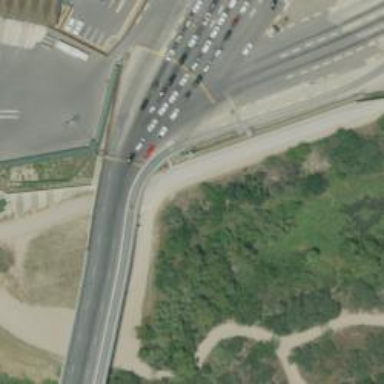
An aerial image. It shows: Primary link highway crossing bridge.